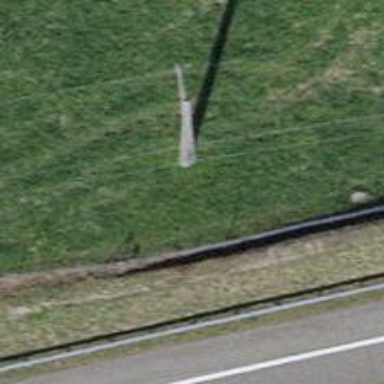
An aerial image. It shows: Concrete power pole.